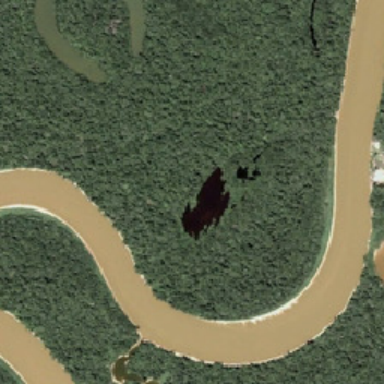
The khaki river is across the jungle with a lack of saddle form .